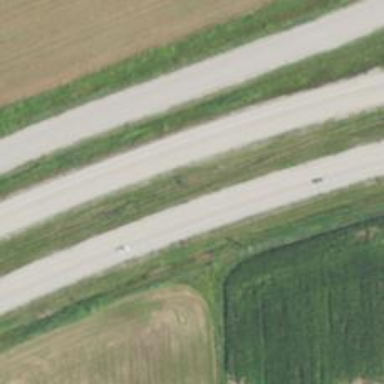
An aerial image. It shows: This image shows trunk highway that functions as expressway.